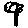
Label: tree